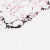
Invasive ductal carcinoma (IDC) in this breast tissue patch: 0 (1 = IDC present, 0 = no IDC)